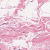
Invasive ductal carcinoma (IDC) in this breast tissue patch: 0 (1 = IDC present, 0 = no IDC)